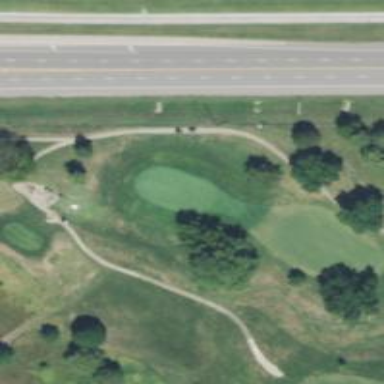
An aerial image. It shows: View of golf hole.